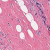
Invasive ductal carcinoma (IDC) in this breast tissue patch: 1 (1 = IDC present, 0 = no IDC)